Lunar surface albedo tile
Center latitude: 32.238
Center longitude: 39.092
Resolution (meters per pixel, mean): 117.76
Tile area (km^2): 13353.86
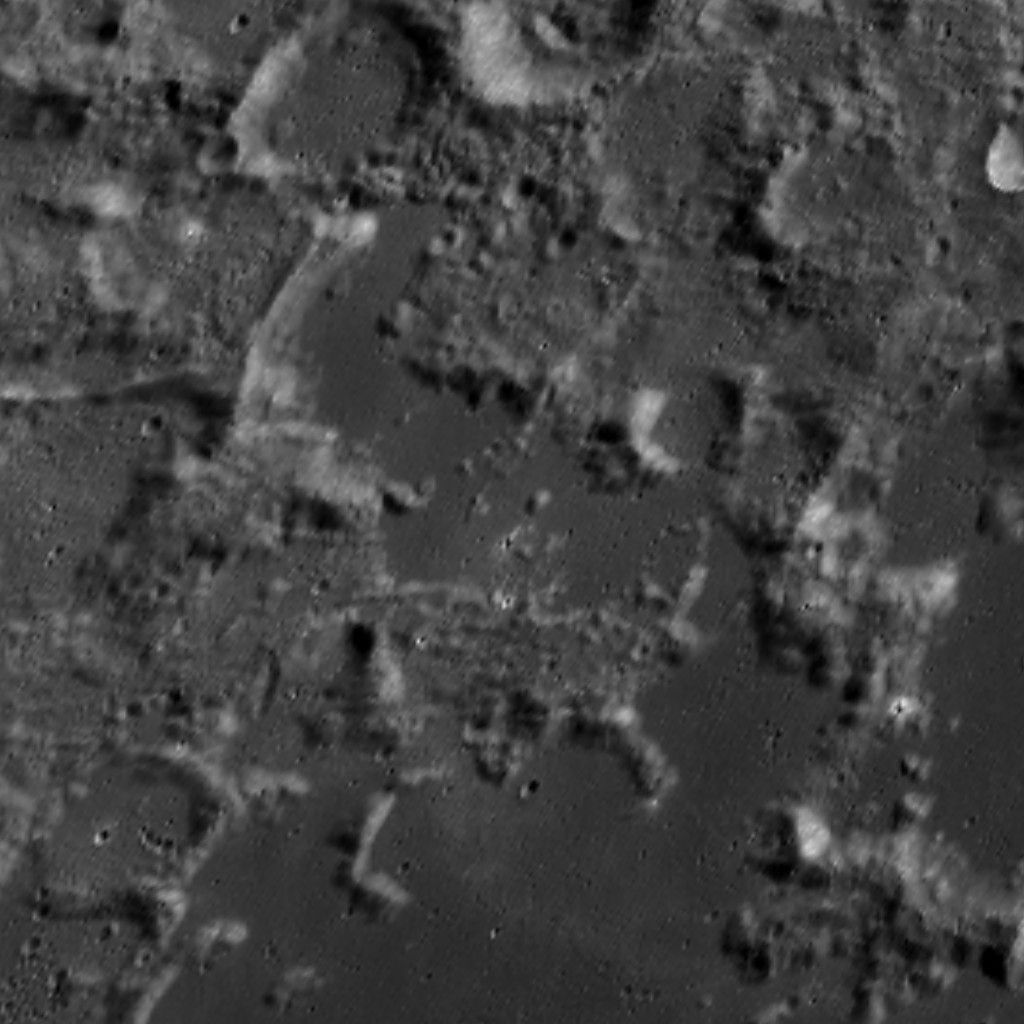